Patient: sex F, age 51
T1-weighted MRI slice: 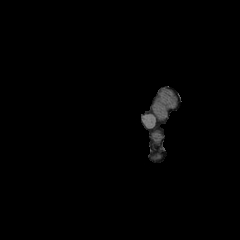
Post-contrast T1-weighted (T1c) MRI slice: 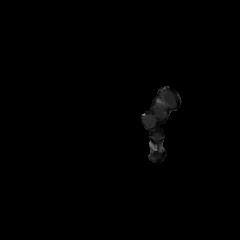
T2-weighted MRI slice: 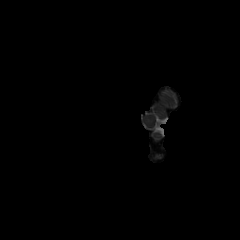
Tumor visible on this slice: no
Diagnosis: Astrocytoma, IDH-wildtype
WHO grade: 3